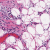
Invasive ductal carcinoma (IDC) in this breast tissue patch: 0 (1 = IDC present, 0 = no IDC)